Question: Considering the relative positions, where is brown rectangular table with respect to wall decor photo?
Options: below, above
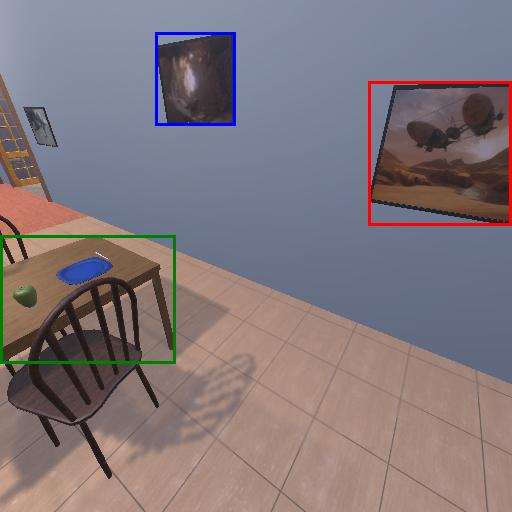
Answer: below